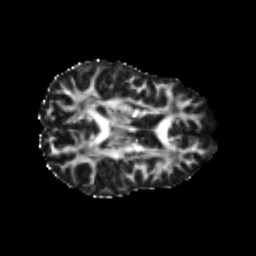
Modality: FA
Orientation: axial
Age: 24
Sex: female
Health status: healthy
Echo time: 0.074 s